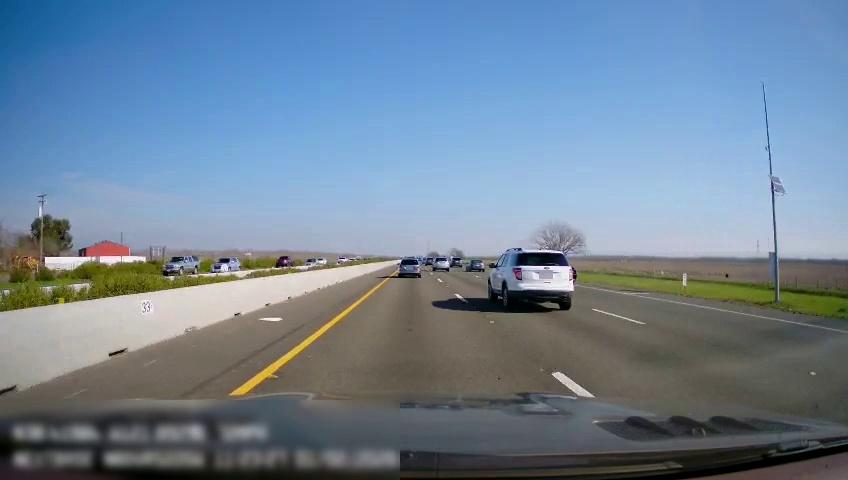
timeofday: Day
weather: Sunny
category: Drivable Space
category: Vehicles | Car
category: Vehicles | SUV
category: Vehicles | Car
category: Vehicles | Car
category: Vehicles | Car
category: Vehicles | SUV
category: Vehicles | Car
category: Vehicles | SUV
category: Vehicles | SUV
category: Lanes | Current Lane
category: Lanes | Current Lane
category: Lanes | Alternate Lane
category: Lanes | Alternate Lane